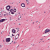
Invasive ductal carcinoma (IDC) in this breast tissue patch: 0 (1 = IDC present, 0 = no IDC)